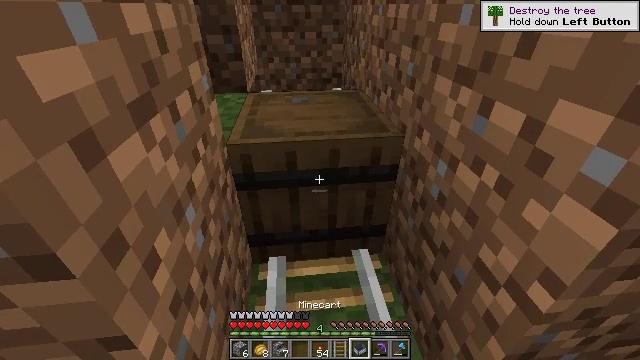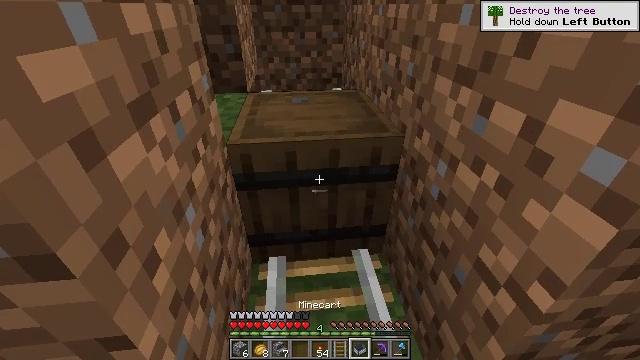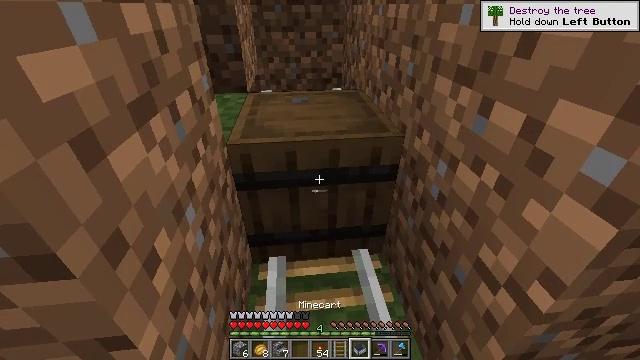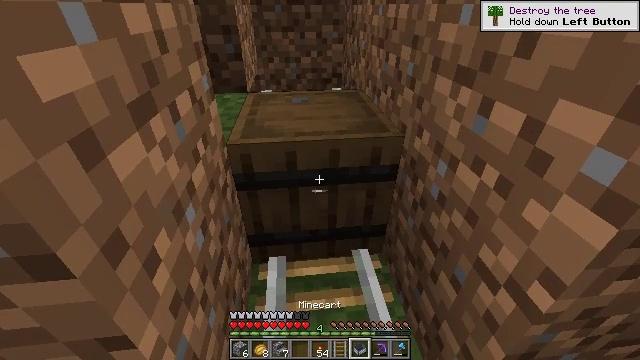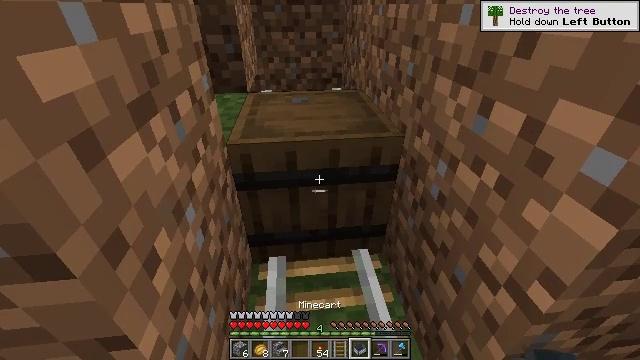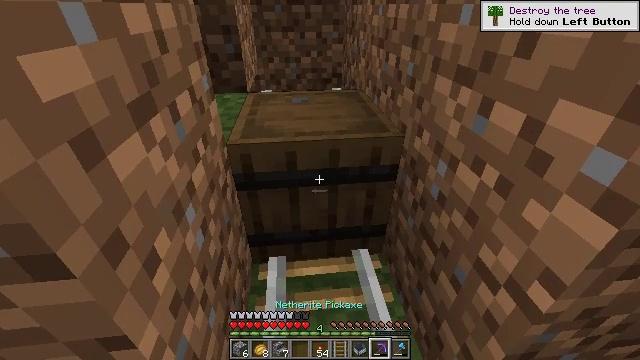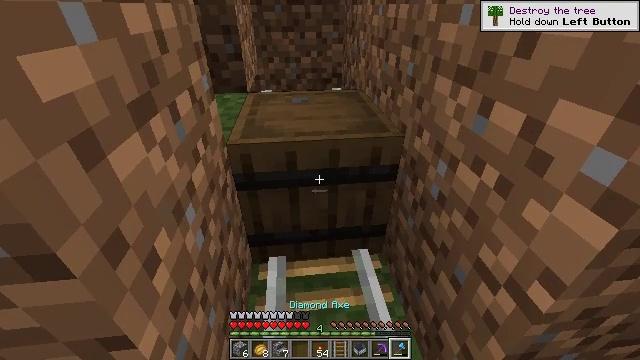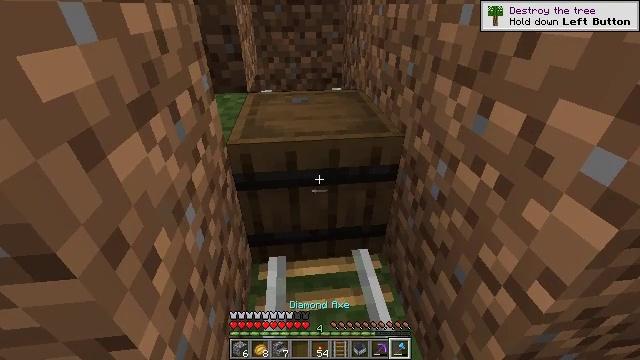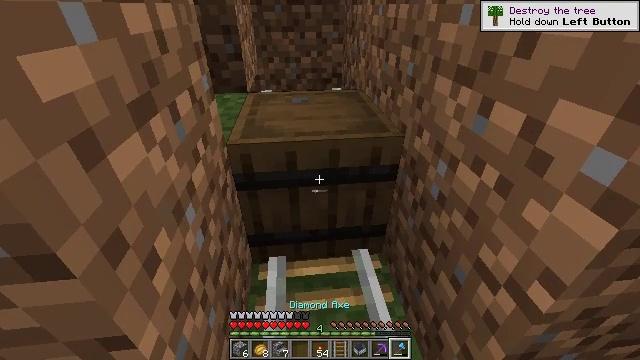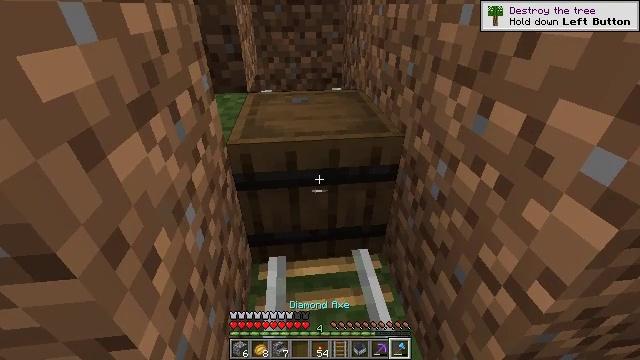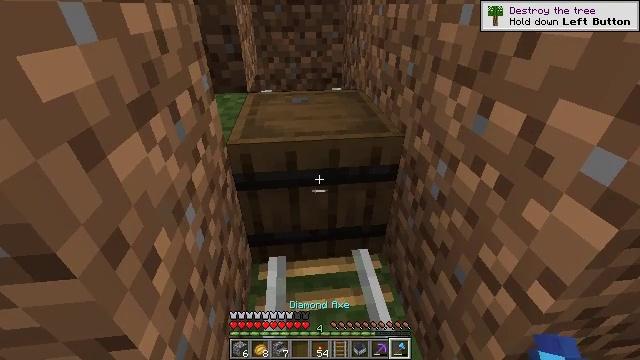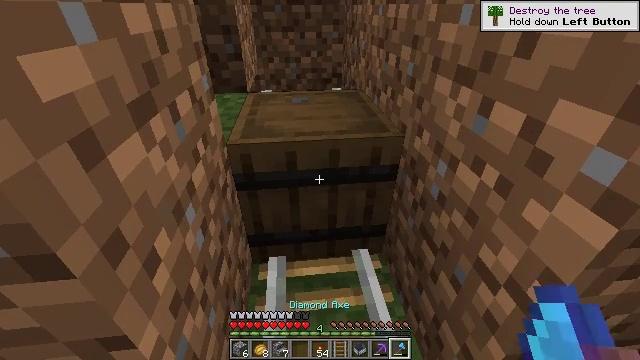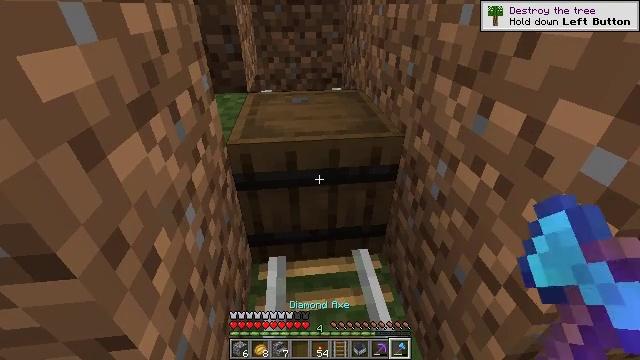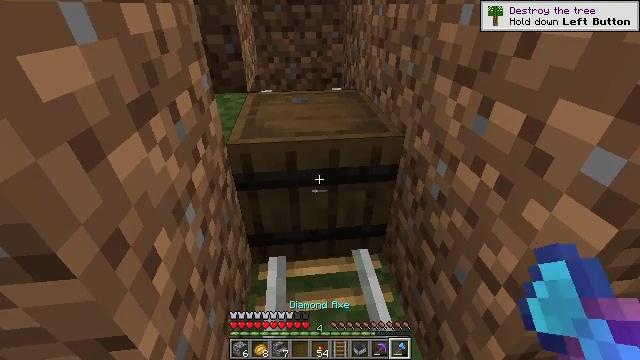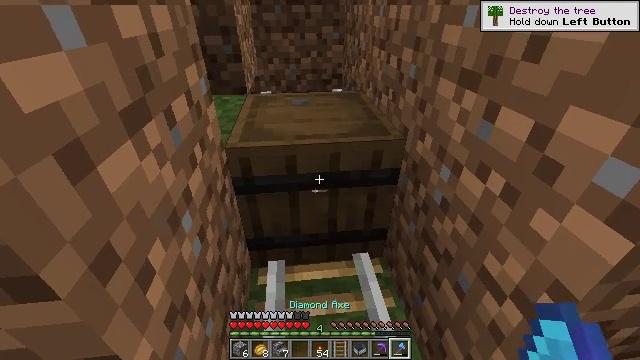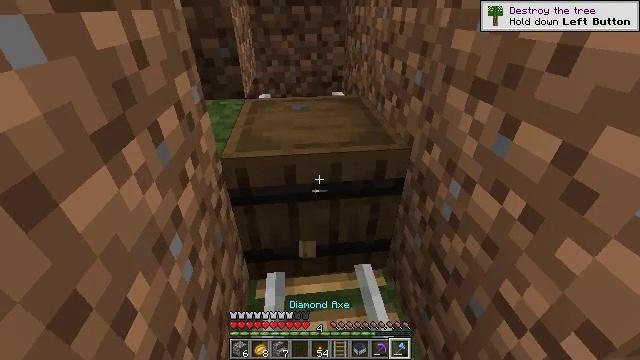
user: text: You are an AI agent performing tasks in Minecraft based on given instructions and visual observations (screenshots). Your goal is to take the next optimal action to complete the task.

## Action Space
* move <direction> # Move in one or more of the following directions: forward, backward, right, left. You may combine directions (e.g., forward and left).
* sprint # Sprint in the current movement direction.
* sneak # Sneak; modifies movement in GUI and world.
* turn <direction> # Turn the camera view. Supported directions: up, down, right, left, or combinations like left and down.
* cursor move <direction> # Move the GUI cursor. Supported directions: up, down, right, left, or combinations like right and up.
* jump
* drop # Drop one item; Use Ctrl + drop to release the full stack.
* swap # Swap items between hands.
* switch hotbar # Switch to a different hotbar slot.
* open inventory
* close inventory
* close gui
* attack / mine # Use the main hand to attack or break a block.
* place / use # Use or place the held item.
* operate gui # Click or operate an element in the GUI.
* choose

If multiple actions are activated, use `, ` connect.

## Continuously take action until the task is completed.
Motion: motion action
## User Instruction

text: Retrieve the barrel for inventory use.
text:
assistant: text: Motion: no_op
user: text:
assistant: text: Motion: no_op
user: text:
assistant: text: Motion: no_op
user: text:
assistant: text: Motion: no_op
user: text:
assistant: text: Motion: no_op
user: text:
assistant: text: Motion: no_op
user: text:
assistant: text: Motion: no_op
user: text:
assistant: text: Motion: no_op
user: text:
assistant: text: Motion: no_op
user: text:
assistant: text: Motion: no_op
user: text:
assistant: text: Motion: no_op
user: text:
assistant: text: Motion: no_op
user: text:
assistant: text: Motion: no_op
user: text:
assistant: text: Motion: move forward
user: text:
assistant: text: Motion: attack / mine
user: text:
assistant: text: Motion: attack / mine
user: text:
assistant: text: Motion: attack / mine
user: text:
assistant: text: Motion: attack / mine
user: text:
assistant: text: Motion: attack / mine
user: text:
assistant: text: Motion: attack / mine
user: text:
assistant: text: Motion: turn down, attack / mine
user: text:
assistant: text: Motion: turn down, attack / mine
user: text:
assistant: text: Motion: attack / mine
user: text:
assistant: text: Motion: attack / mine
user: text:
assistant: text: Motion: attack / mine
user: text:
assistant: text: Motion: attack / mine
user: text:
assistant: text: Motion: attack / mine
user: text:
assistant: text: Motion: attack / mine
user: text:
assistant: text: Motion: attack / mine
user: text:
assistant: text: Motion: attack / mine